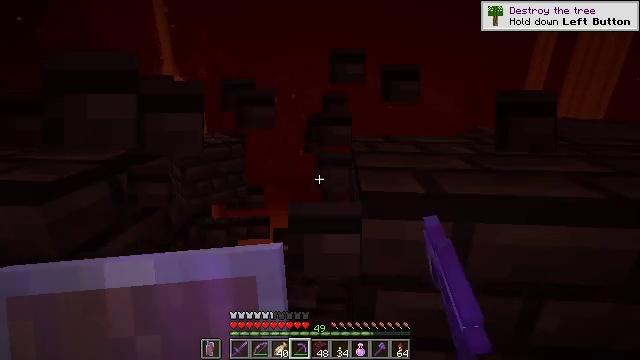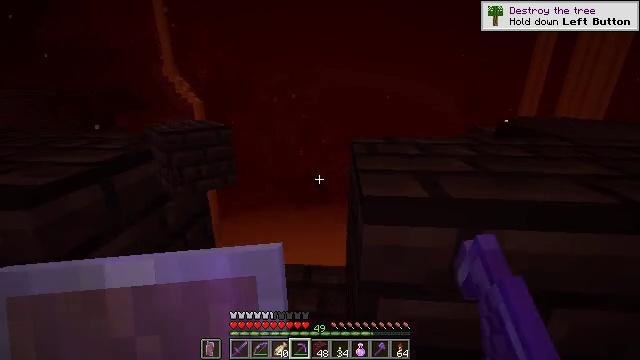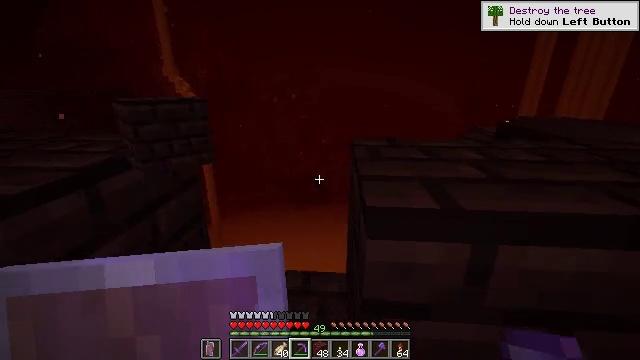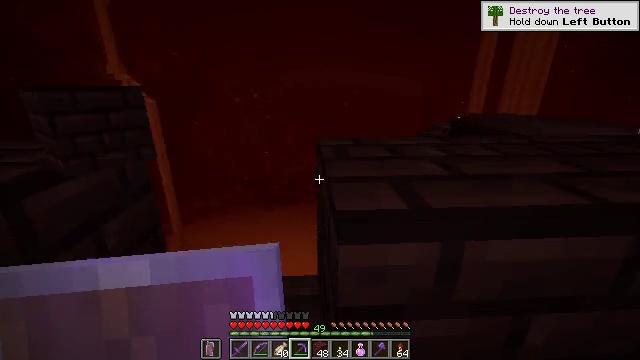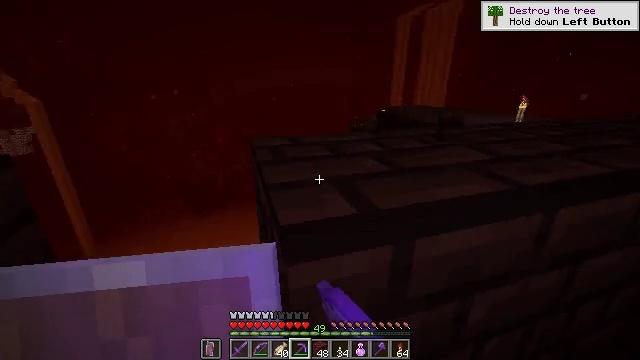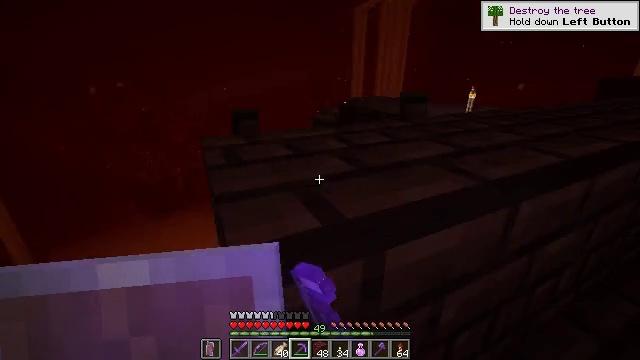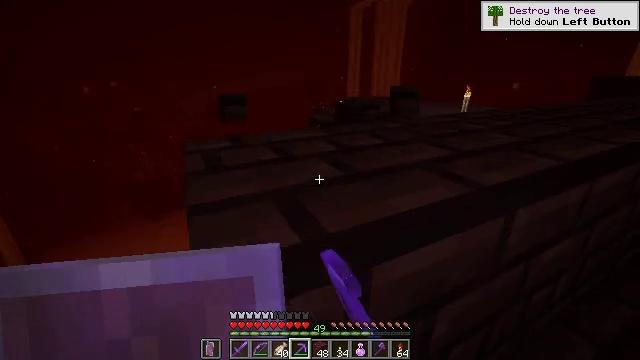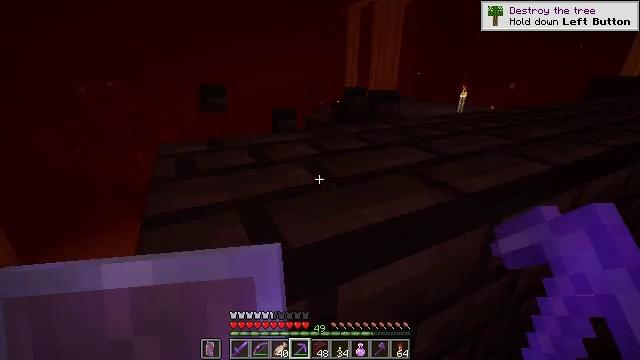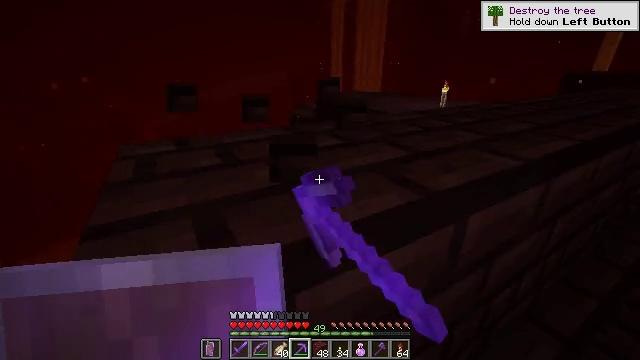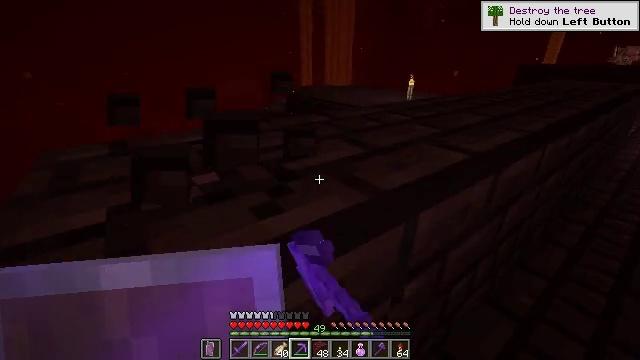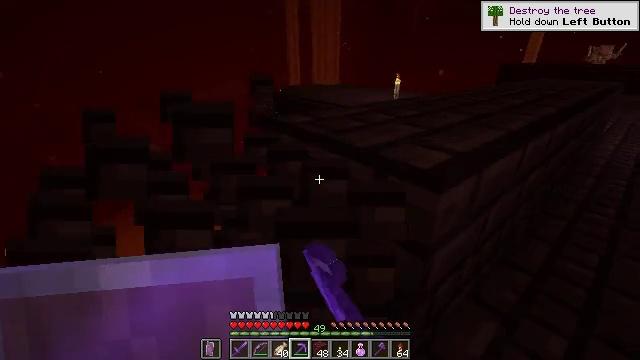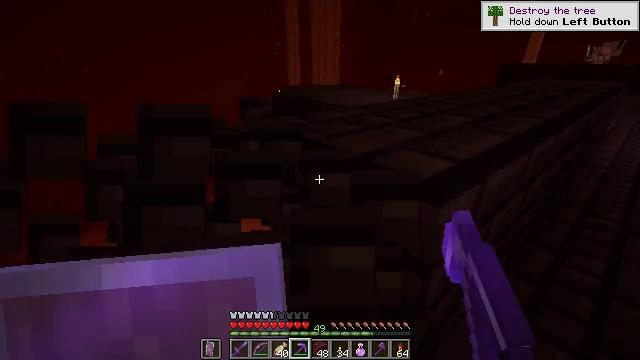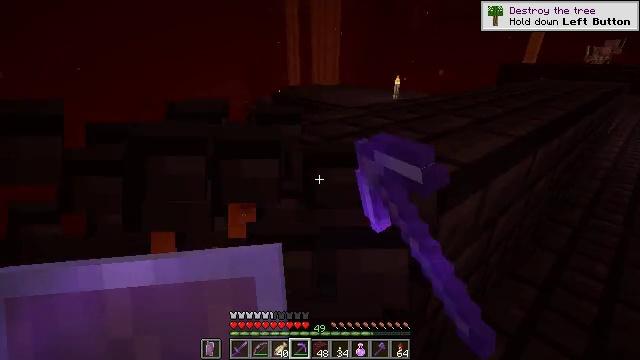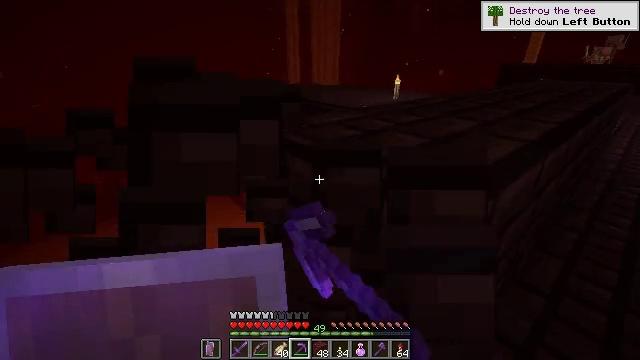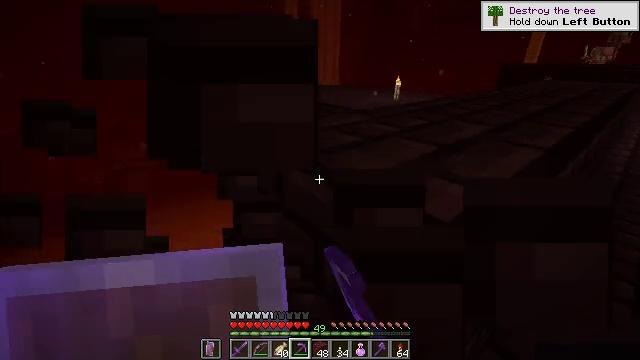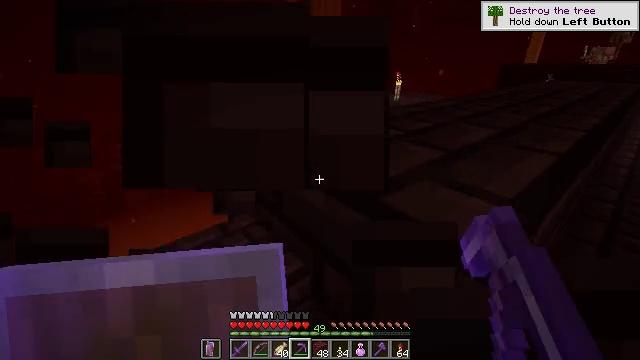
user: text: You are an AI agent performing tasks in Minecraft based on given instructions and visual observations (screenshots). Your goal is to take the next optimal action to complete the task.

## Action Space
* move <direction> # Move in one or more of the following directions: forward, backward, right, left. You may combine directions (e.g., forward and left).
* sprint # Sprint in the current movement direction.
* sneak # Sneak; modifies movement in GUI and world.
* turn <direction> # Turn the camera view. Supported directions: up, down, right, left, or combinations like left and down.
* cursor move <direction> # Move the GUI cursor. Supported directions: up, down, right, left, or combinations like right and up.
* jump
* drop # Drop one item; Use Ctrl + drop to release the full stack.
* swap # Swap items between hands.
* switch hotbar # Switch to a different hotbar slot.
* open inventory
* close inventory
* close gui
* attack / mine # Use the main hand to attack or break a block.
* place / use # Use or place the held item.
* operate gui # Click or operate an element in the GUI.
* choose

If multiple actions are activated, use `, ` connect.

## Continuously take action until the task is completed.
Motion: motion action
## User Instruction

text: Break the nether bricks in a fortress.
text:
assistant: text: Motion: move forward, sneak, attack / mine
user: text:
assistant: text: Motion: move forward, sneak, attack / mine
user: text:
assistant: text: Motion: move forward, sneak, turn right, attack / mine
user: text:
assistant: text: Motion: move forward, sneak, turn right, attack / mine
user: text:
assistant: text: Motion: move forward and move right, sneak, turn right and down, attack / mine
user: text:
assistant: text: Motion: move forward and move right, sneak, attack / mine
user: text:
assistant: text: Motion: move forward and move right, sneak, attack / mine
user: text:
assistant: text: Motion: move forward and move right, sneak, turn right, attack / mine
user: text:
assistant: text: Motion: move forward and move right, sneak, turn right and down, attack / mine
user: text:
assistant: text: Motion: move forward, sneak, turn right, attack / mine
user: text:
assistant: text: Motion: move forward, sneak, attack / mine
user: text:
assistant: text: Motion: move forward, sneak, attack / mine
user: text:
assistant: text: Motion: move forward, sneak, attack / mine
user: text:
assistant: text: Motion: move forward, sneak, attack / mine
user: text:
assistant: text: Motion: move forward, sneak, attack / mine
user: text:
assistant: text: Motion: move forward and move right, sneak, turn right and up, attack / mine
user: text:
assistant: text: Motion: move forward and move right, sneak, attack / mine
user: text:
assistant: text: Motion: move forward and move right, sneak, turn right and up, attack / mine
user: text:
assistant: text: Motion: move forward and move right, sneak, turn right and up, attack / mine
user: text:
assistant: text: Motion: move forward, sneak, turn right, attack / mine
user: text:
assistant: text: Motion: move forward, sneak, turn right, attack / mine
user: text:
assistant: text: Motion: move forward, sneak, attack / mine
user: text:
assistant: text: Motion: move forward, sneak, attack / mine
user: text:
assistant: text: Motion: move forward, sneak, turn right, attack / mine
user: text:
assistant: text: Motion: move forward, sneak, turn right, attack / mine
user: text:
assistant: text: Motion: move forward, sneak, turn right, attack / mine
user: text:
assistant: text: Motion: move forward, sneak, attack / mine
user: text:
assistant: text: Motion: move forward, sneak, attack / mine
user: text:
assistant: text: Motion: move forward, sneak, turn right, attack / mine
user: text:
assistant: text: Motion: move forward, sneak, turn right, attack / mine